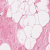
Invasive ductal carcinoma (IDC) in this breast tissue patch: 0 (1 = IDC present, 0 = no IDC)